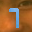
Label: 7